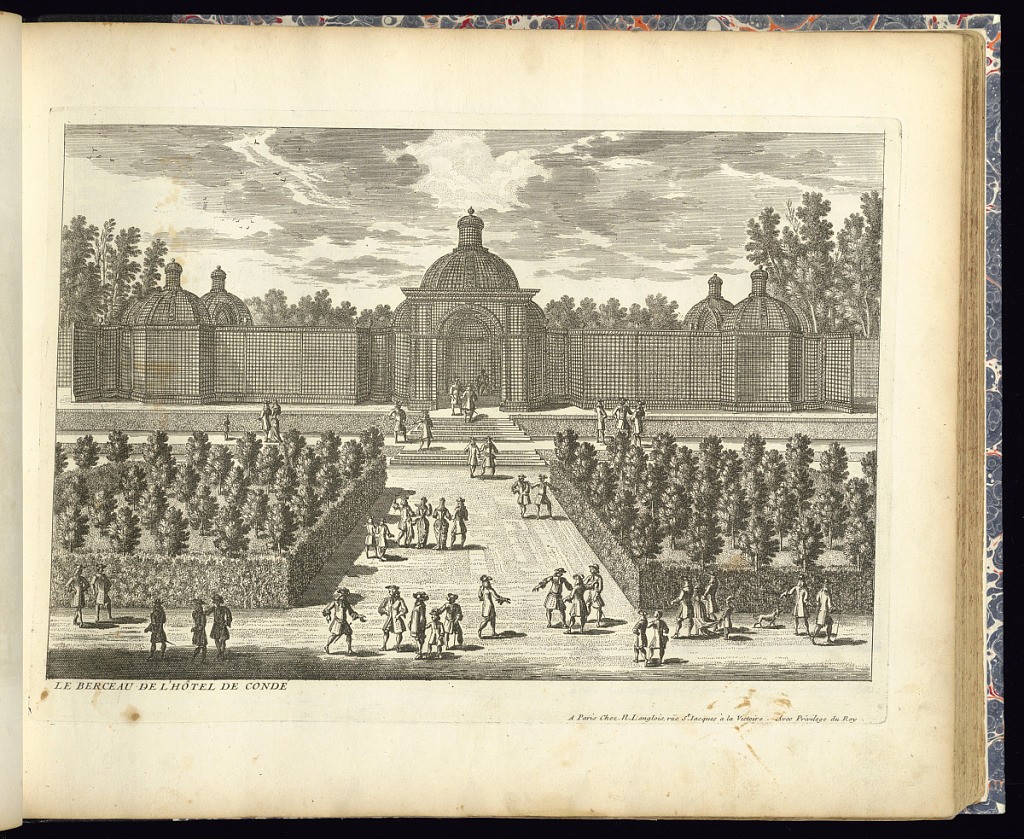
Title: LE BERCEAU DE L’HÔTEL DE CONDÉ
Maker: Adam Perelle, French, 1638 – 1695
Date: late 17th century
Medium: Etching on laid paper
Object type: Print
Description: View of a section of the garden of the Hôtel de Condé in Paris. In the foreground small trees framed within hedges on either side of the paths where figures are strolling throughout the garden. In the background, elevated by steps, a trellis /lattice domed garden pavilion. The plate is titled.